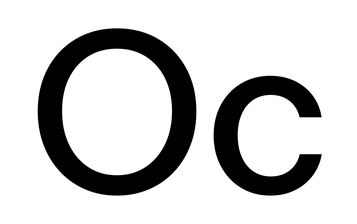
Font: InstrumentSans_Medium